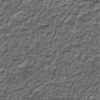
Label: not_dusty